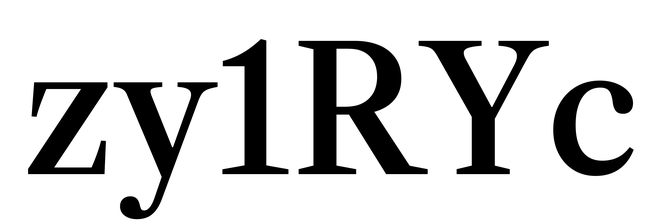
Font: LibreCaslonText_Medium